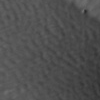
Atmospheric dust classification: not_dusty